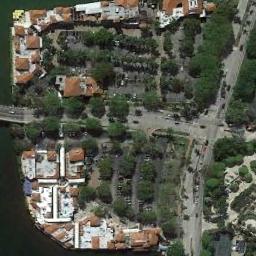
Label: residential